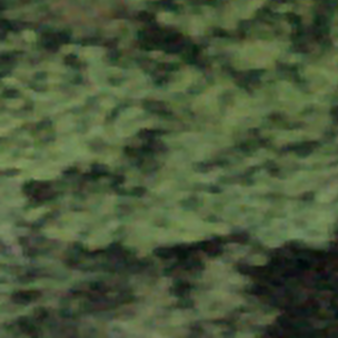
Label: other